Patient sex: M
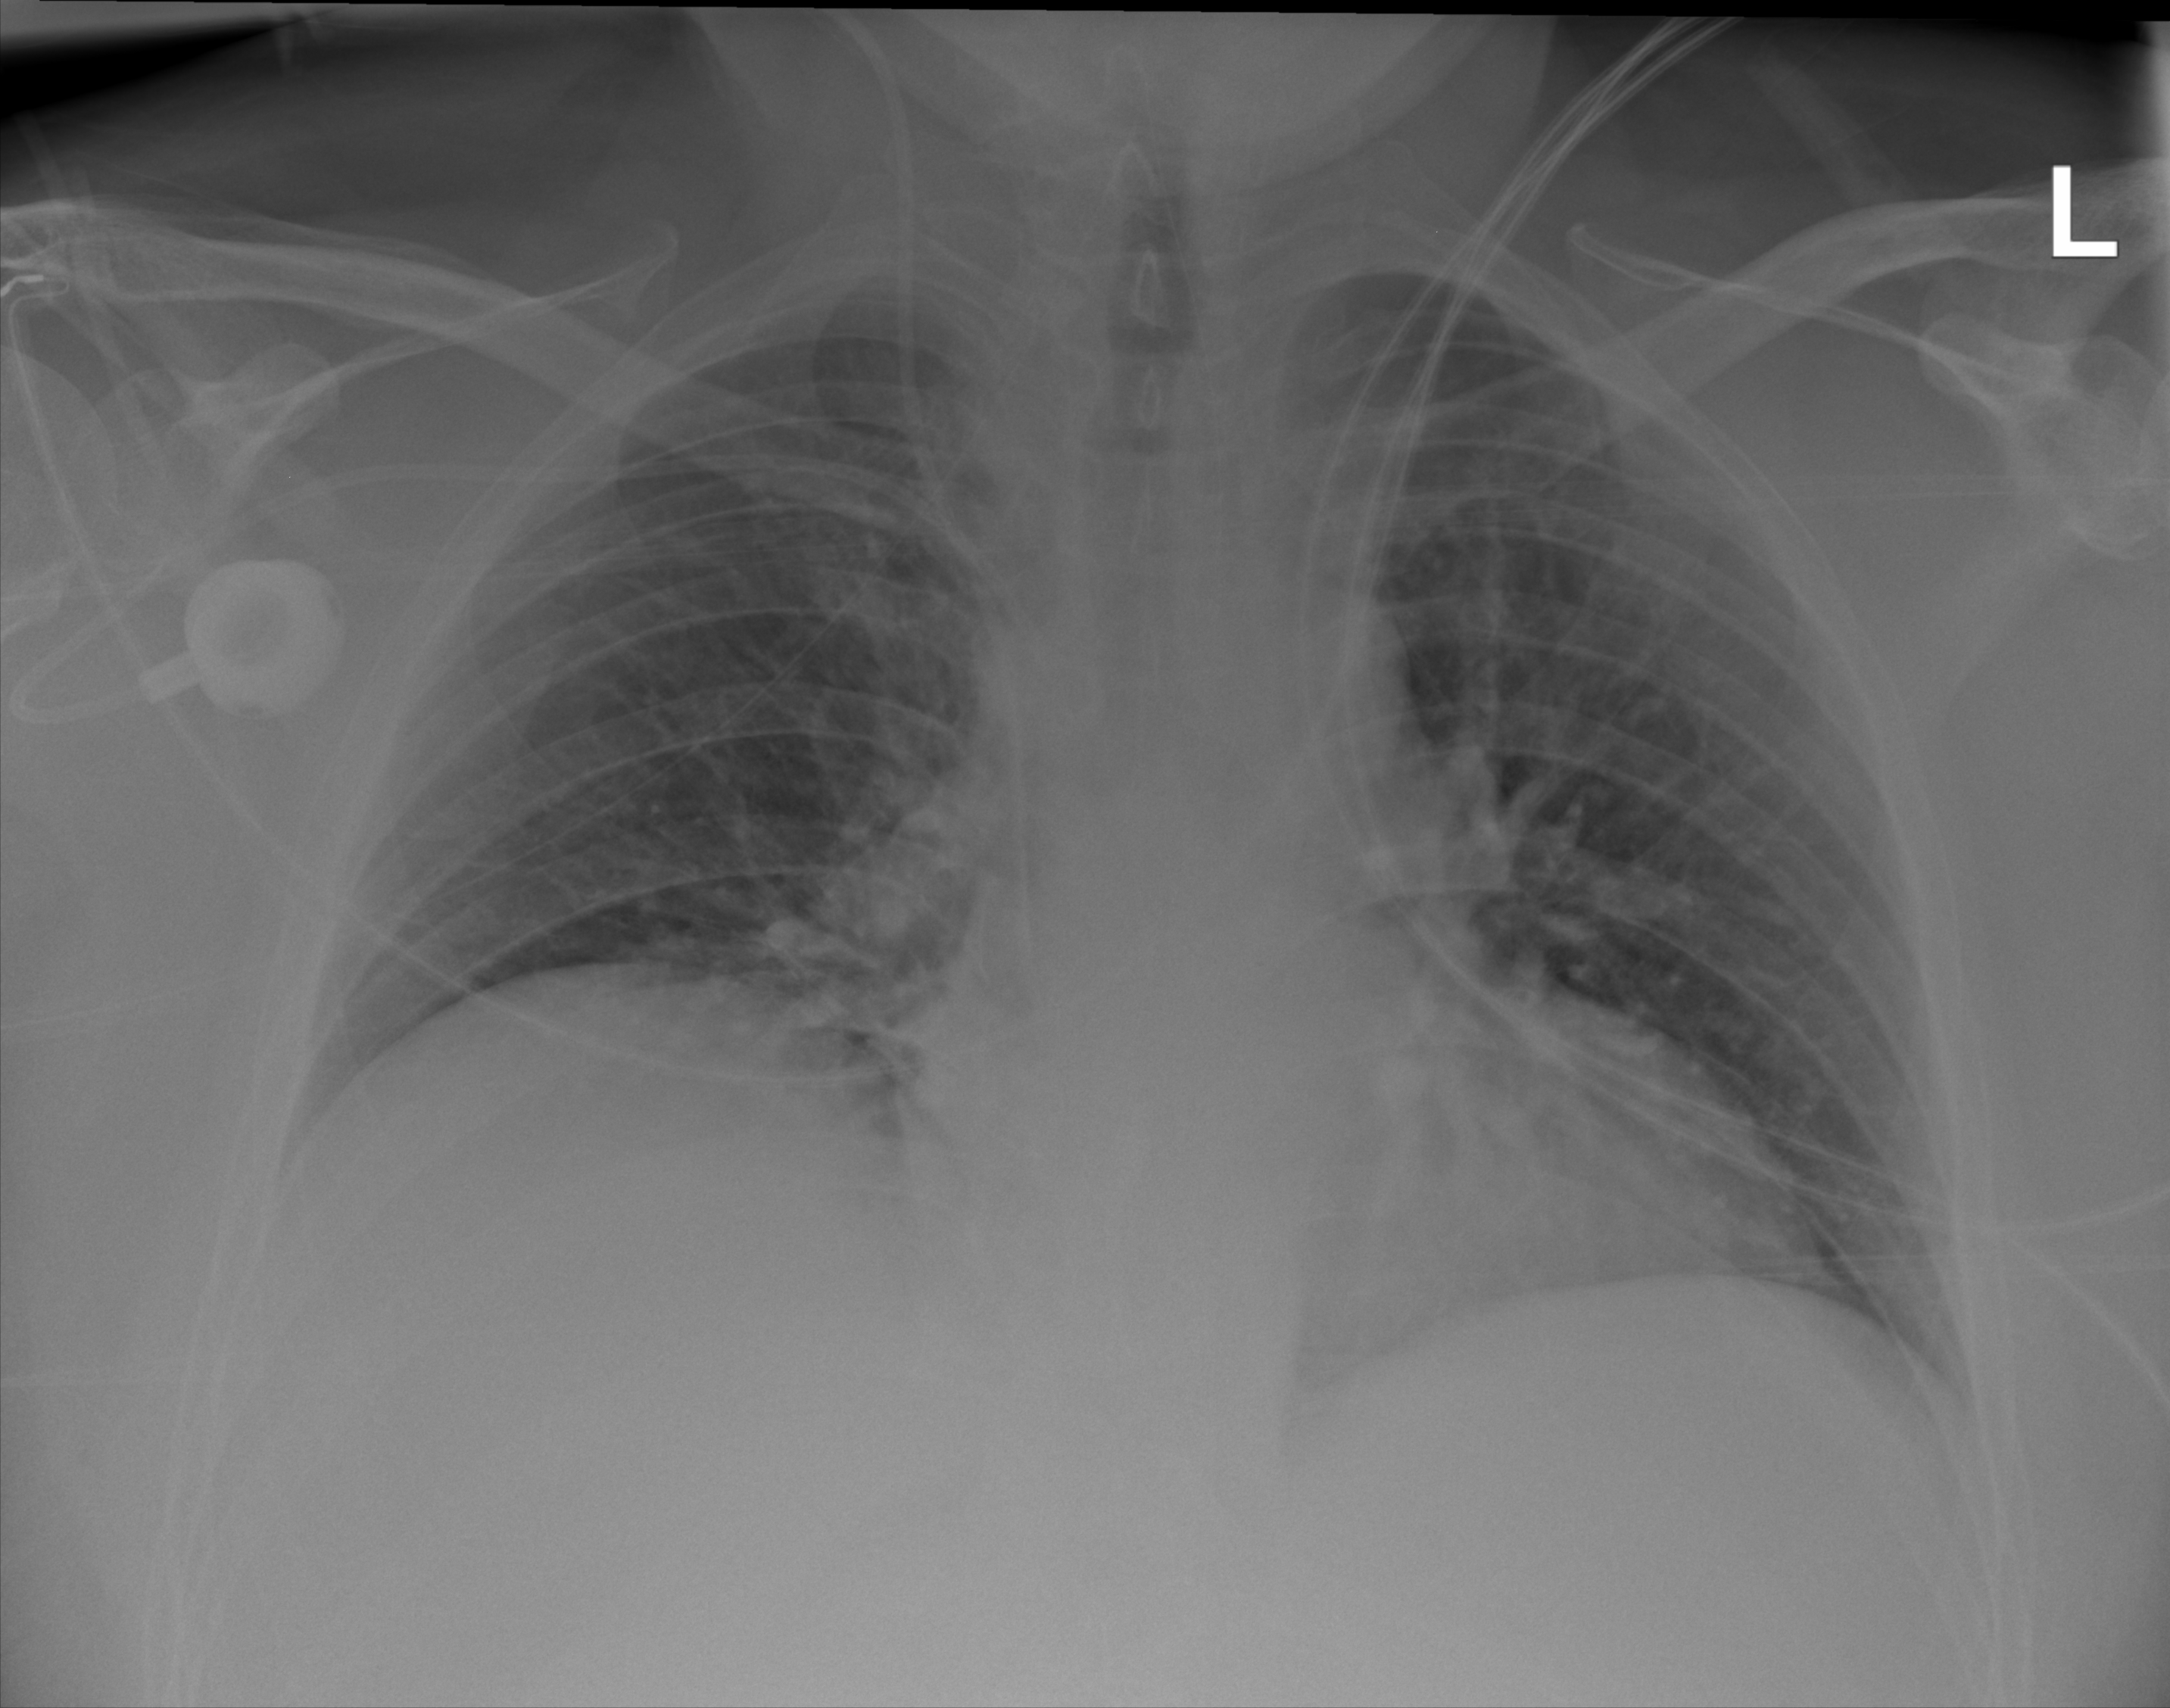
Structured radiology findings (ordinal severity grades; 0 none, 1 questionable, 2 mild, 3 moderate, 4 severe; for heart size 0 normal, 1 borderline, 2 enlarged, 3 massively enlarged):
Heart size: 1
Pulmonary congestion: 1
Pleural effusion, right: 0
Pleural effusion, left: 0
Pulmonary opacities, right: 0
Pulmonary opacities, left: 0
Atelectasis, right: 2
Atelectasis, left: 0